Interaction volume radius: 10 \u00c5
Interaction volume height: 15 \u00c5
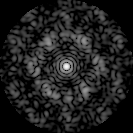
Disorder parameter: 0.6821